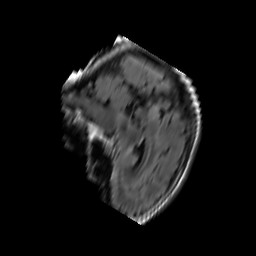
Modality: FLAIR
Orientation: sagittal
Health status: ill
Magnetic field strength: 3 T